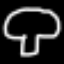
Label: mushroom